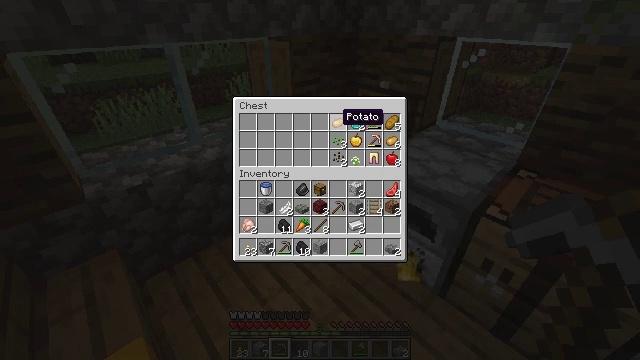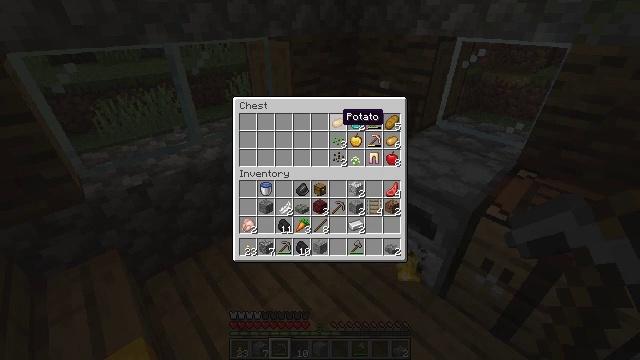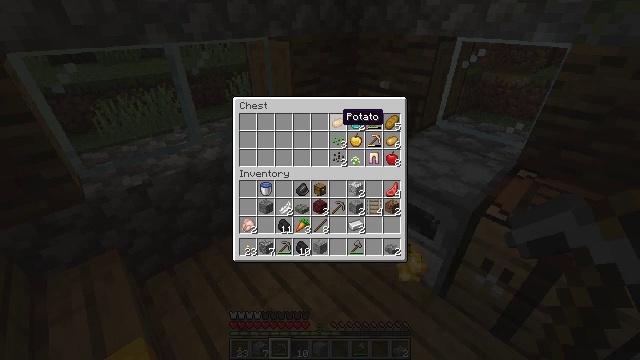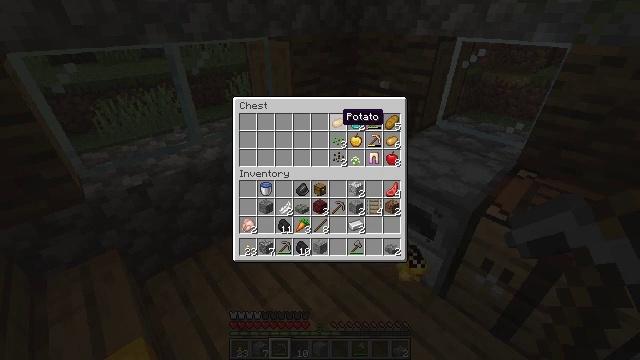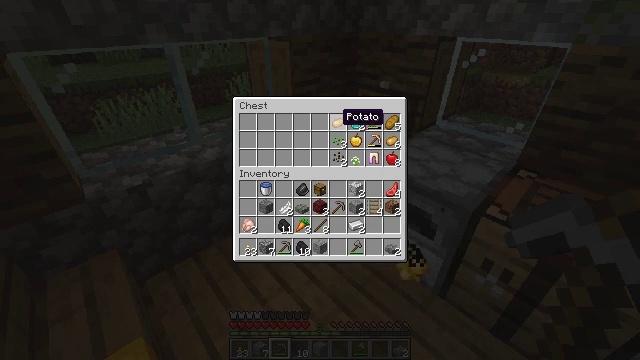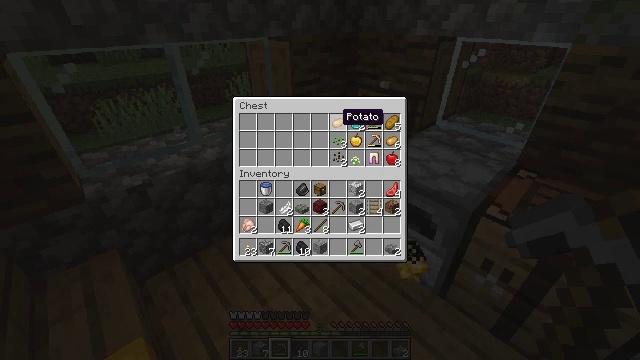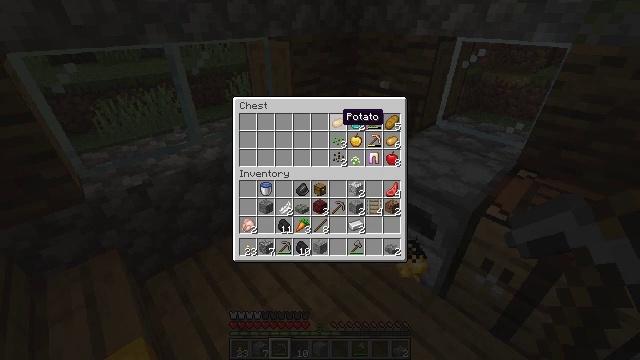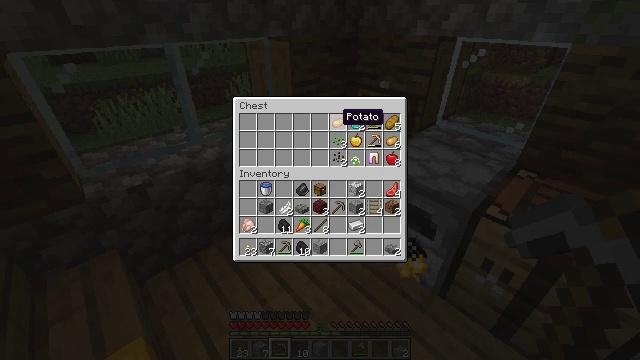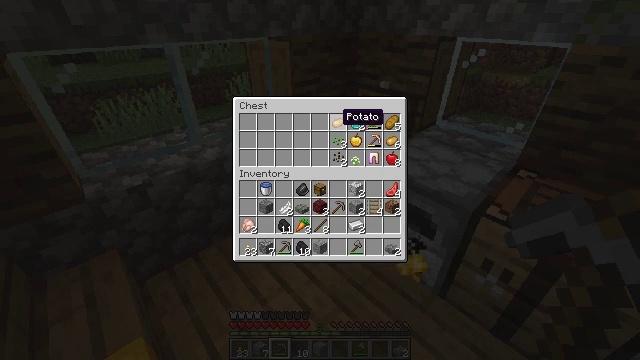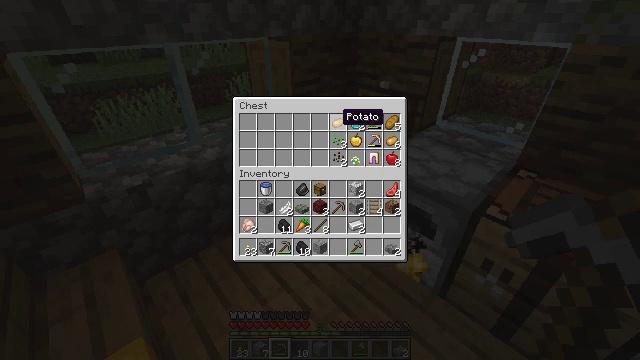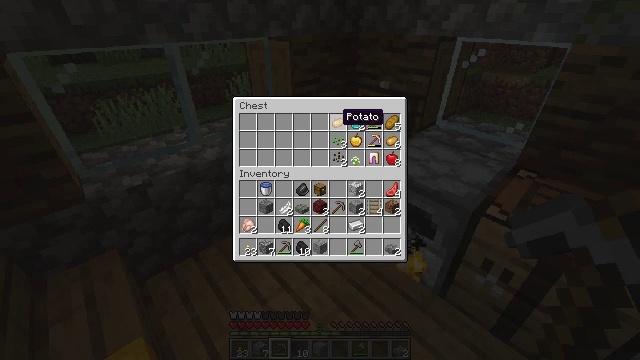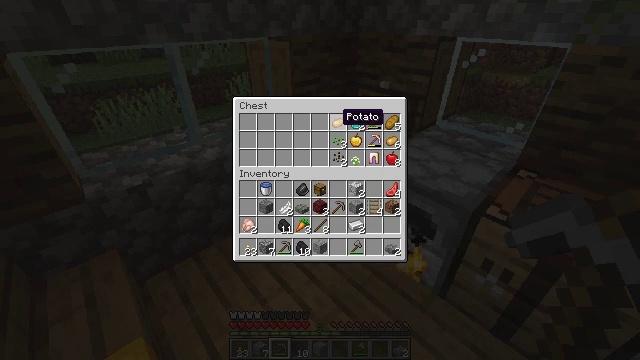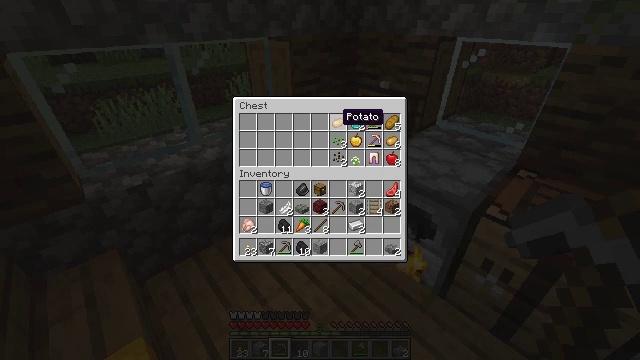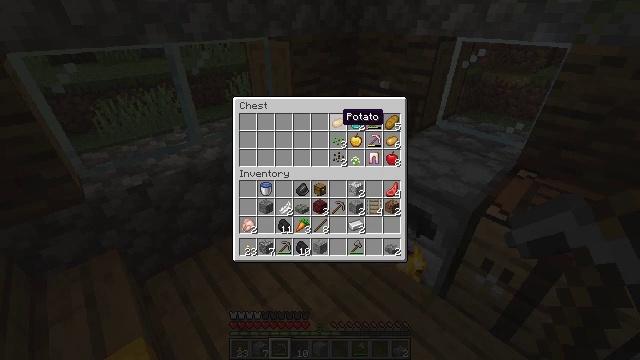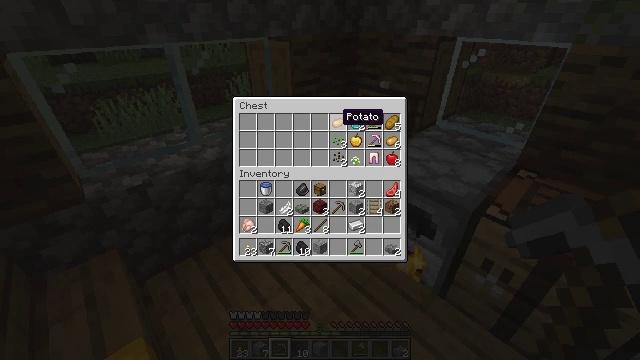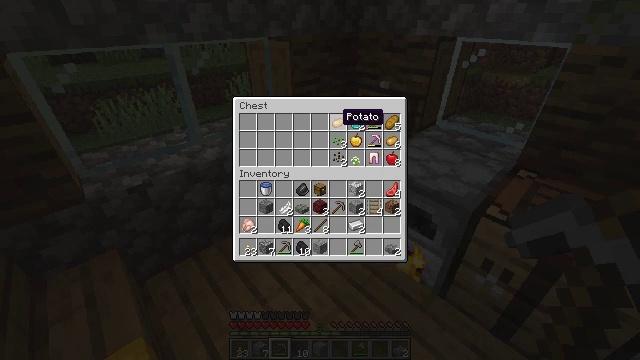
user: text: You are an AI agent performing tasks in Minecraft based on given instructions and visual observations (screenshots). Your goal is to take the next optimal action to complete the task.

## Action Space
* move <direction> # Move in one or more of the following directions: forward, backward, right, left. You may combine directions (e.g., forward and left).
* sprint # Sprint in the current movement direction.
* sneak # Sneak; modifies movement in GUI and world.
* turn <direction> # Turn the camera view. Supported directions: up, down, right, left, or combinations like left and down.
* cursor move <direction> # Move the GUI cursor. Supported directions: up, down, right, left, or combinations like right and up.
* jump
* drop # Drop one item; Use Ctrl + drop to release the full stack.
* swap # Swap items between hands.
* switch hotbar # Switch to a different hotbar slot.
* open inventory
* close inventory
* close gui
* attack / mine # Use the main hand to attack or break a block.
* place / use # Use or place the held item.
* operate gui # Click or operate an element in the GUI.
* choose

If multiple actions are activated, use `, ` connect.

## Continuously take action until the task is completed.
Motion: motion action
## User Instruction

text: Gather carrots from the field.
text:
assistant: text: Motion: no_op
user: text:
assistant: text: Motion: no_op
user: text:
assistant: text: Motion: no_op
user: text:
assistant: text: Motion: no_op
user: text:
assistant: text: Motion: no_op
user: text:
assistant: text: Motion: no_op
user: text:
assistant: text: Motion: no_op
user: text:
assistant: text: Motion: no_op
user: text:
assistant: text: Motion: no_op
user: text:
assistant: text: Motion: no_op
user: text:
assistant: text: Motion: no_op
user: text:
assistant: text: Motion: no_op
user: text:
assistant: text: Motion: no_op
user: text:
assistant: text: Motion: no_op
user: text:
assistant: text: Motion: no_op
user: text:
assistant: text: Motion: no_op
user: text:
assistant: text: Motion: no_op
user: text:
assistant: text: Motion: no_op
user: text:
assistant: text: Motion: no_op
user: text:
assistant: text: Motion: no_op
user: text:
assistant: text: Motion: no_op
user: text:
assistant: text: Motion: no_op
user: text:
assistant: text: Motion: no_op
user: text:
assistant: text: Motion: no_op
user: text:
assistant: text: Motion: no_op
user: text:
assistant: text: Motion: no_op
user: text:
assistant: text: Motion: no_op
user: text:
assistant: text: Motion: no_op
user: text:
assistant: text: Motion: no_op
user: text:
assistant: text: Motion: no_op